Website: lowes
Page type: billing-address
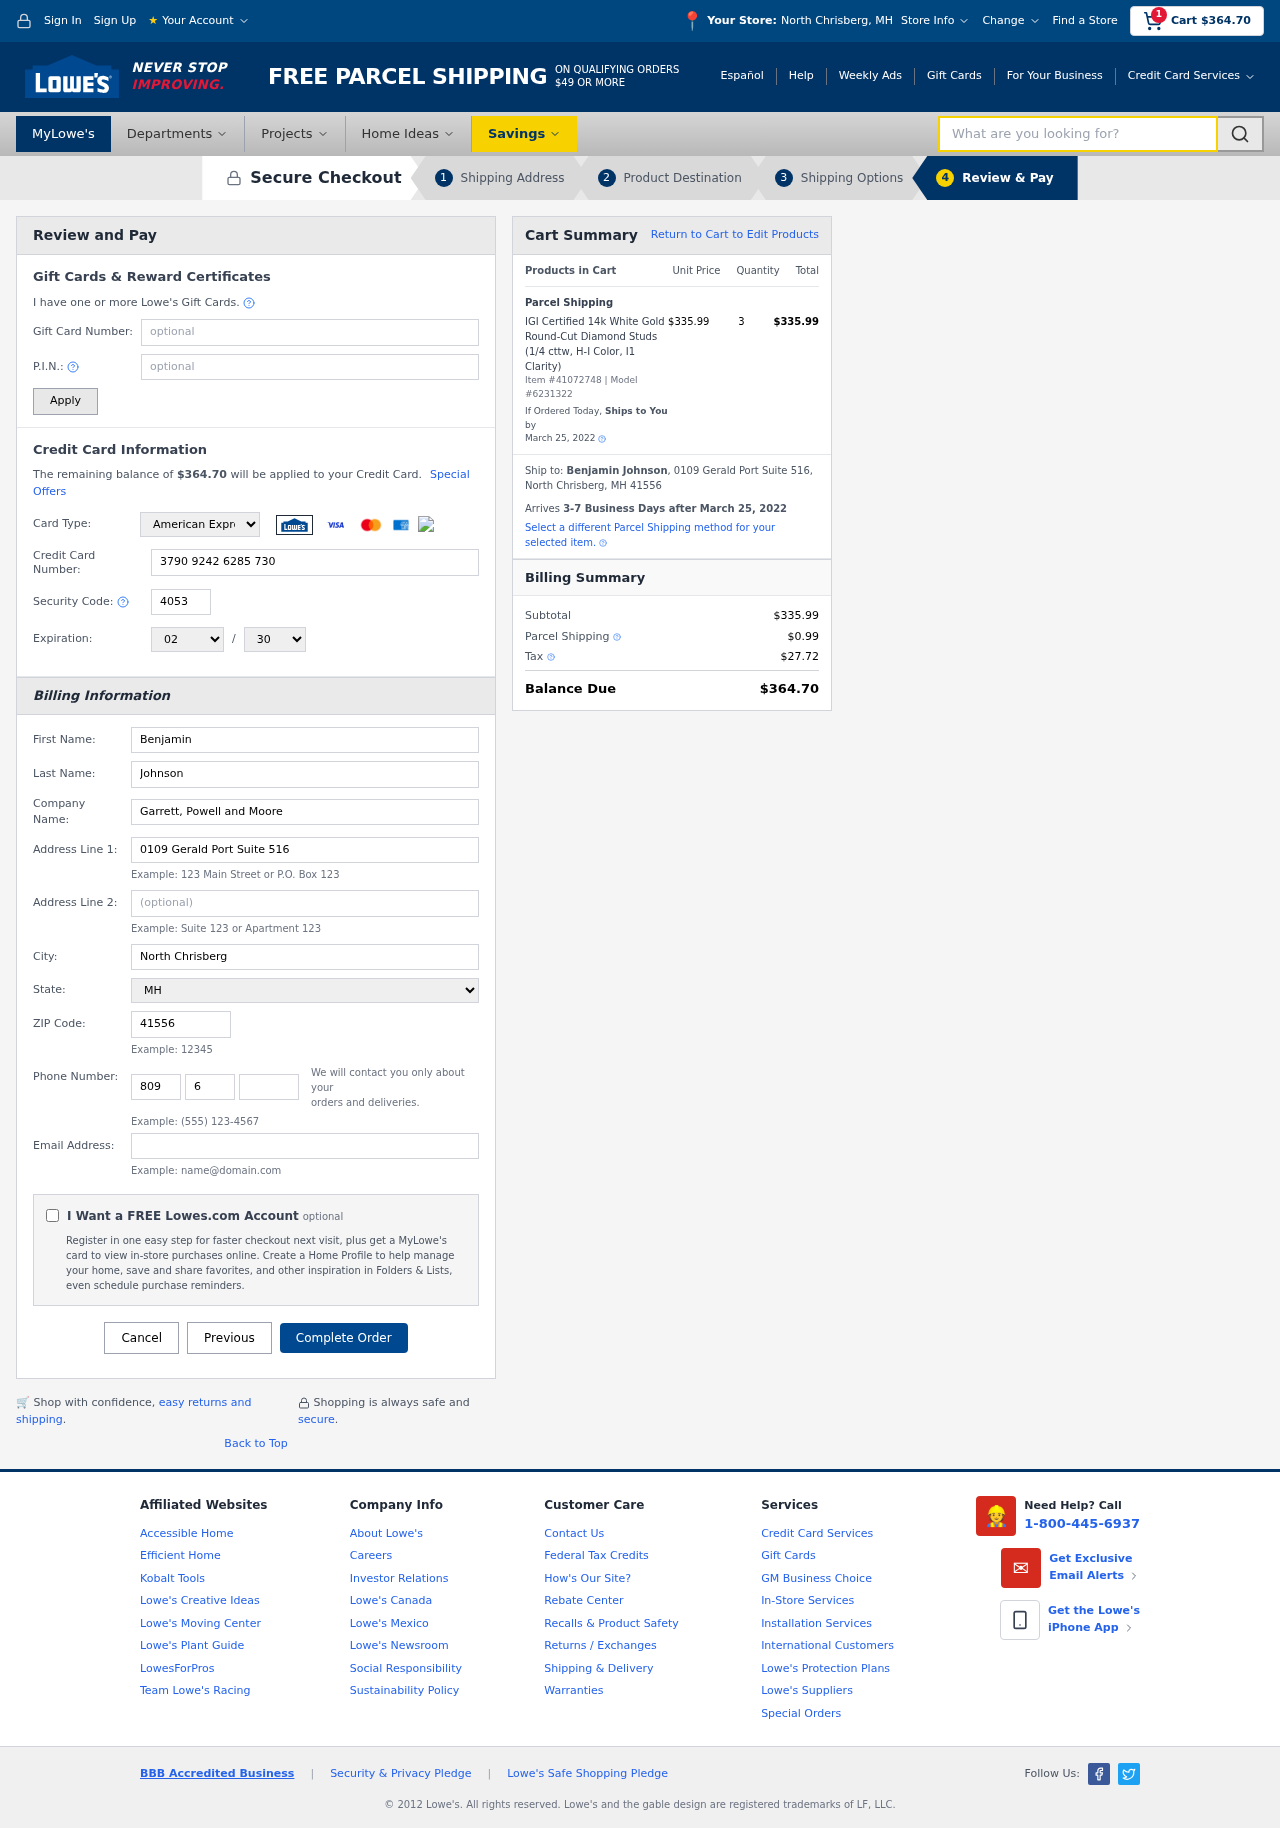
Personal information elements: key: PII_CARD_CVV
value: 4053
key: PII_CARD_EXPIRY_MONTH
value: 02
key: PII_CARD_EXPIRY_YEAR
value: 30
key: PII_CARD_NUMBER
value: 3790 9242 6285 730
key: PII_CARD_TYPE
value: American Express
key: PII_CITY
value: North Chrisberg
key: PII_CITY_STATE
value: North Chrisberg, MH
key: PII_COMPANY
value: Garrett, Powell and Moore
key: PII_EMAIL
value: benjamin.johnson@yahoo.com
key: PII_FIRSTNAME
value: Benjamin
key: PII_FULLNAME
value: Benjamin Johnson
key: PII_LASTNAME
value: Johnson
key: PII_PHONE_AREA
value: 809
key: PII_PHONE_PREFIX
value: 621
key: PII_PHONE_SUFFIX
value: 4757
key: PII_POSTCODE
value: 41556
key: PII_STATE
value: MH
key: PII_STREET
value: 0109 Gerald Port Suite 516
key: PII_CITY_STATE_ZIP
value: North Chrisberg, MH 41556
Product elements: key: PRODUCT1_NAME
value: IGI Certified 14k White Gold Round-Cut Diamond Studs (1/4 cttw, H-I Color, I1 Clarity)
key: PRODUCT1_PRICE
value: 335.99
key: PRODUCT1_QUANTITY
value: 3
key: PRODUCT_ITEM_NUMBER
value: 41072748
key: PRODUCT_MODEL_NUMBER
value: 6231322
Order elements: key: ORDER_SUBTOTAL
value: $364.70
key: ORDER_TOTAL
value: $364.70
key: ORDER_SHIPPING_DATE
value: March 25, 2022
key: ORDER_SUBTOTAL
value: $335.99
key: ORDER_DELIVERY_DATE
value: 3-7 Business Days after March 25, 2022
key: ORDER_SHIPPING_DATE2
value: March 25, 2022
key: ORDER_SUBTOTAL2
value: $335.99
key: ORDER_SHIPPING_COST
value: $0.99
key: ORDER_TAX
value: $27.72
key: ORDER_TOTAL2
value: $364.70
Search elements: key: HEADER_SEARCH
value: What are you looking for?